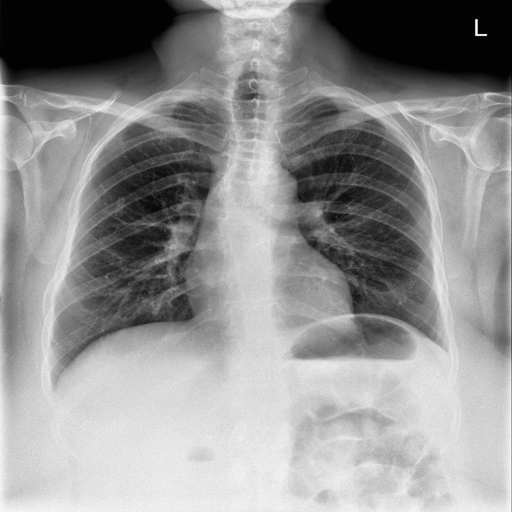
Finding: NORMAL